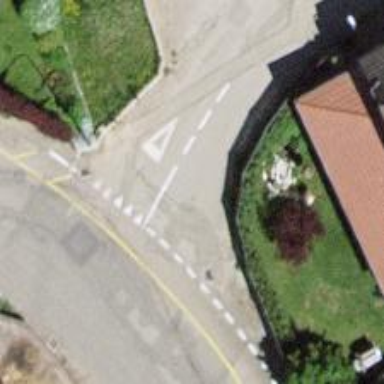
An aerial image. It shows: Road with "give way" sign.